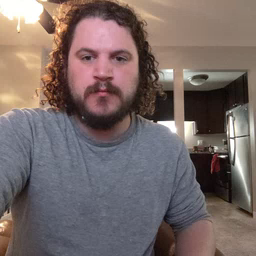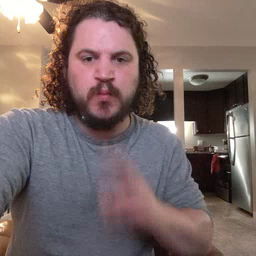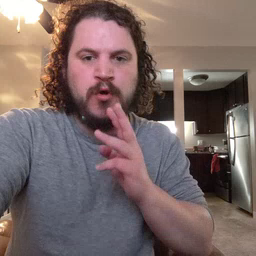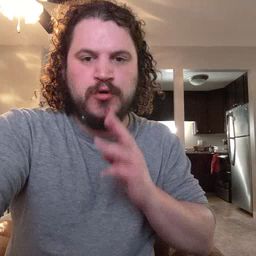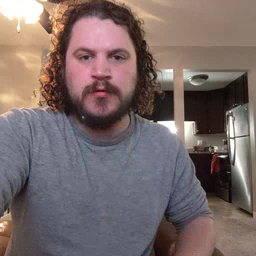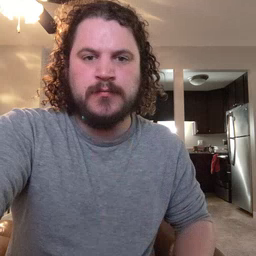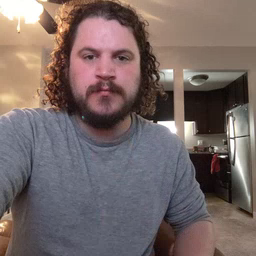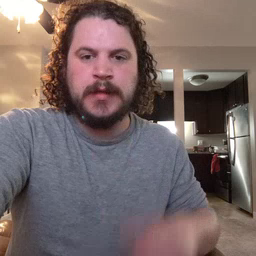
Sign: water